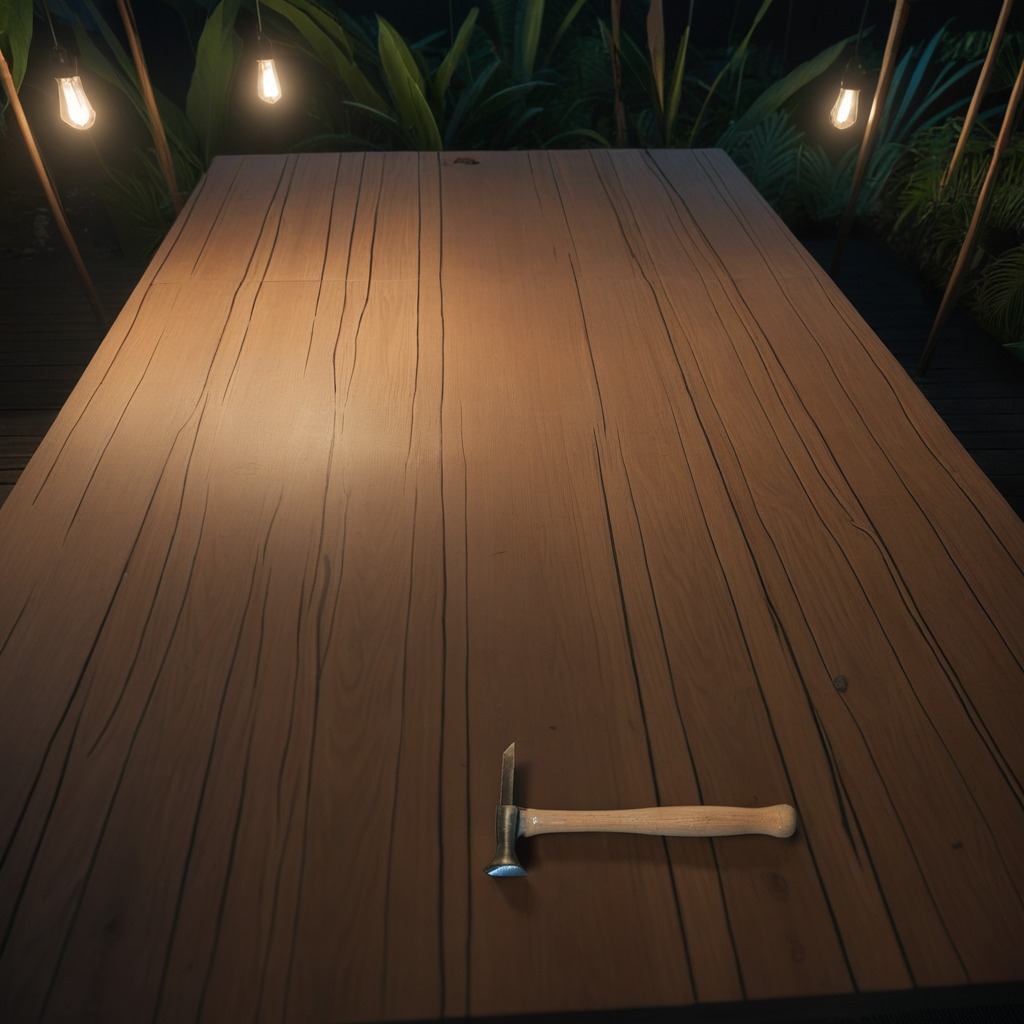
A hammer lies on a wooden table inside a jungle field workshop tent at night dim ambient light soft shadows worn but